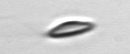
Label: Chrysochromulina